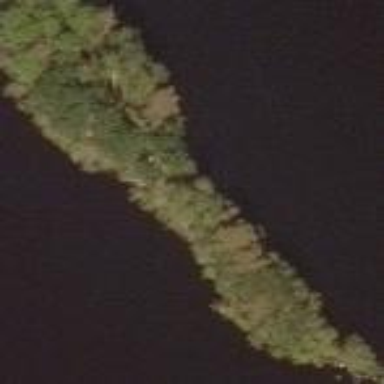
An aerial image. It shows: Islet covered with woodland.